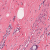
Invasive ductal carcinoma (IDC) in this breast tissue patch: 1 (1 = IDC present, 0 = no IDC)